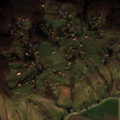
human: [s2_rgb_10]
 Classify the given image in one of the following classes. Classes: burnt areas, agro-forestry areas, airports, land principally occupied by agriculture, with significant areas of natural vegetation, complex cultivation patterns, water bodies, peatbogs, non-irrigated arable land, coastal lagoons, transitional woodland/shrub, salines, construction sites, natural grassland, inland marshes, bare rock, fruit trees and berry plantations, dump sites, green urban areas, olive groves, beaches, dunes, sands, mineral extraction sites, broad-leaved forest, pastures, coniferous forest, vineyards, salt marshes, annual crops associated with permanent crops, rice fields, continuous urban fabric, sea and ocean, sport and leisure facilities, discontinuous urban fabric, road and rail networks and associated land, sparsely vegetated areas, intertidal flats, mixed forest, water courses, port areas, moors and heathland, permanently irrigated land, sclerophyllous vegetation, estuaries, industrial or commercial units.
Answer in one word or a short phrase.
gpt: non-irrigated arable land, vineyards, broad-leaved forest